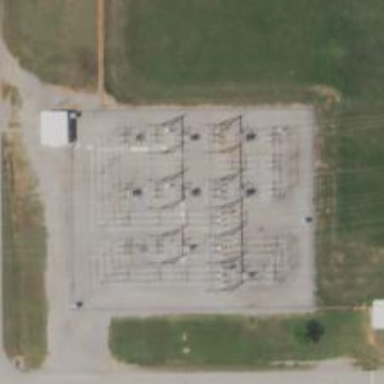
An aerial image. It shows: Switch used for power control.